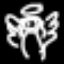
Label: angel